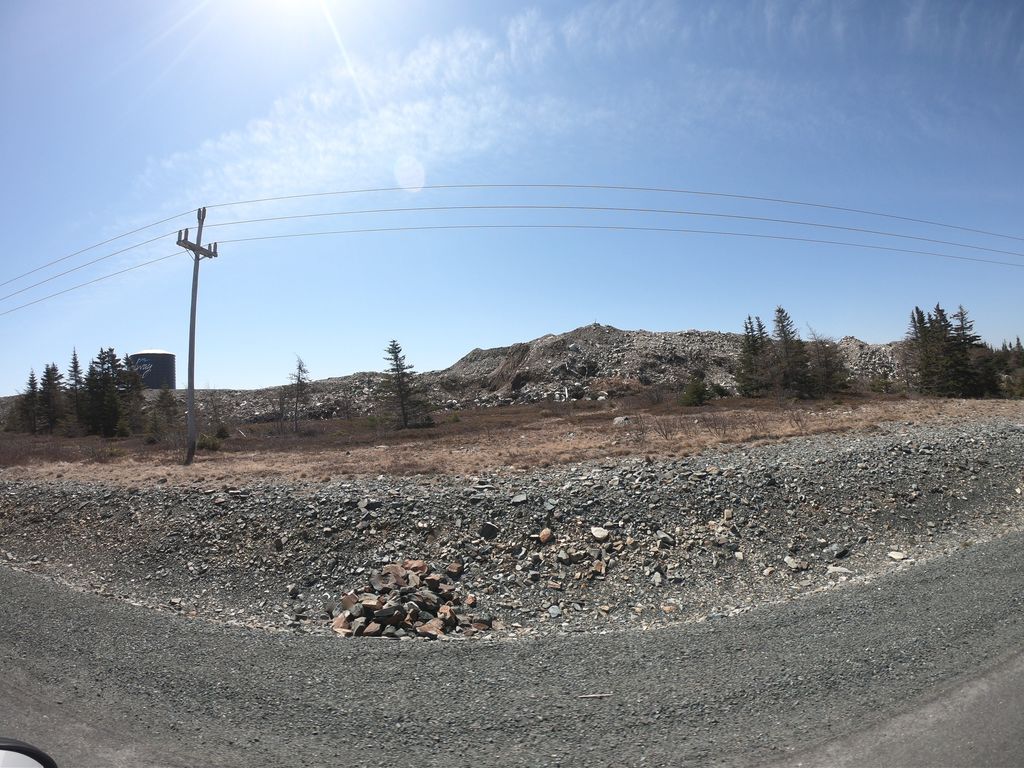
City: st_johns